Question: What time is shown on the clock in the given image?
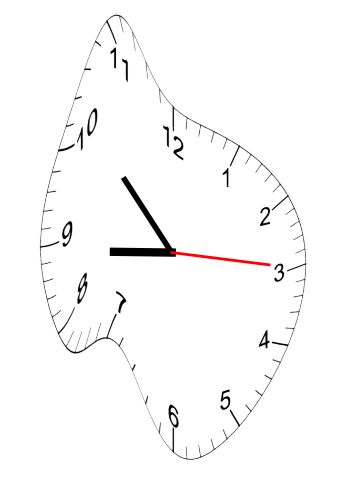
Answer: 08:52:15